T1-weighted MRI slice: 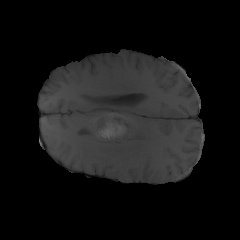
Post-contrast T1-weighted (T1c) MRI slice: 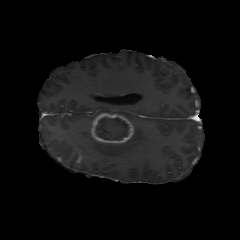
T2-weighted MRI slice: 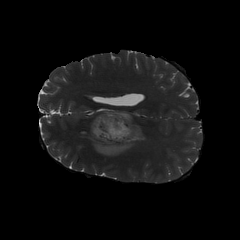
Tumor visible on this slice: yes